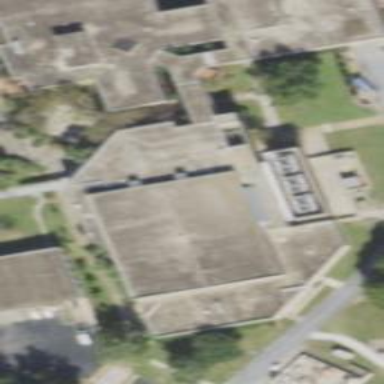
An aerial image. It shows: College building.